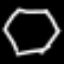
Label: octagon